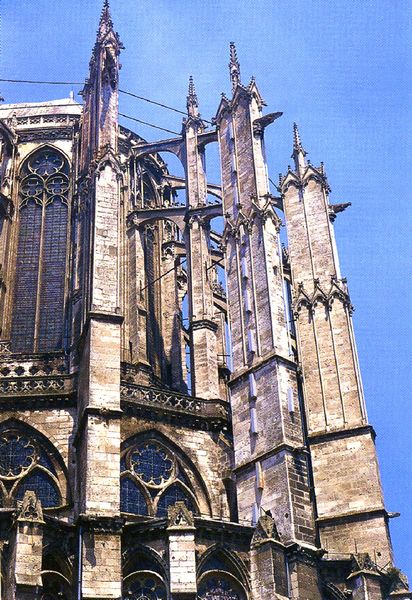
Titel: Beauvais, Kathedrale Sainte-Pierre, Chor von Osten (Chorumgang und Kapellenkranz 1227-45, Hochchor und Einwölbung 1255-72)
Standort: Beauvais (EU - F - Picardie)
Schlagwörter: blau, himmel, fenster, kirche, gotik, fassade, foto, bögen, kathedrale, kirchenschiff, gotisch, blauer himmel, streben, außenansicht, strebepfeiler, wimperg, maßwerkfenster, gorisch, archade